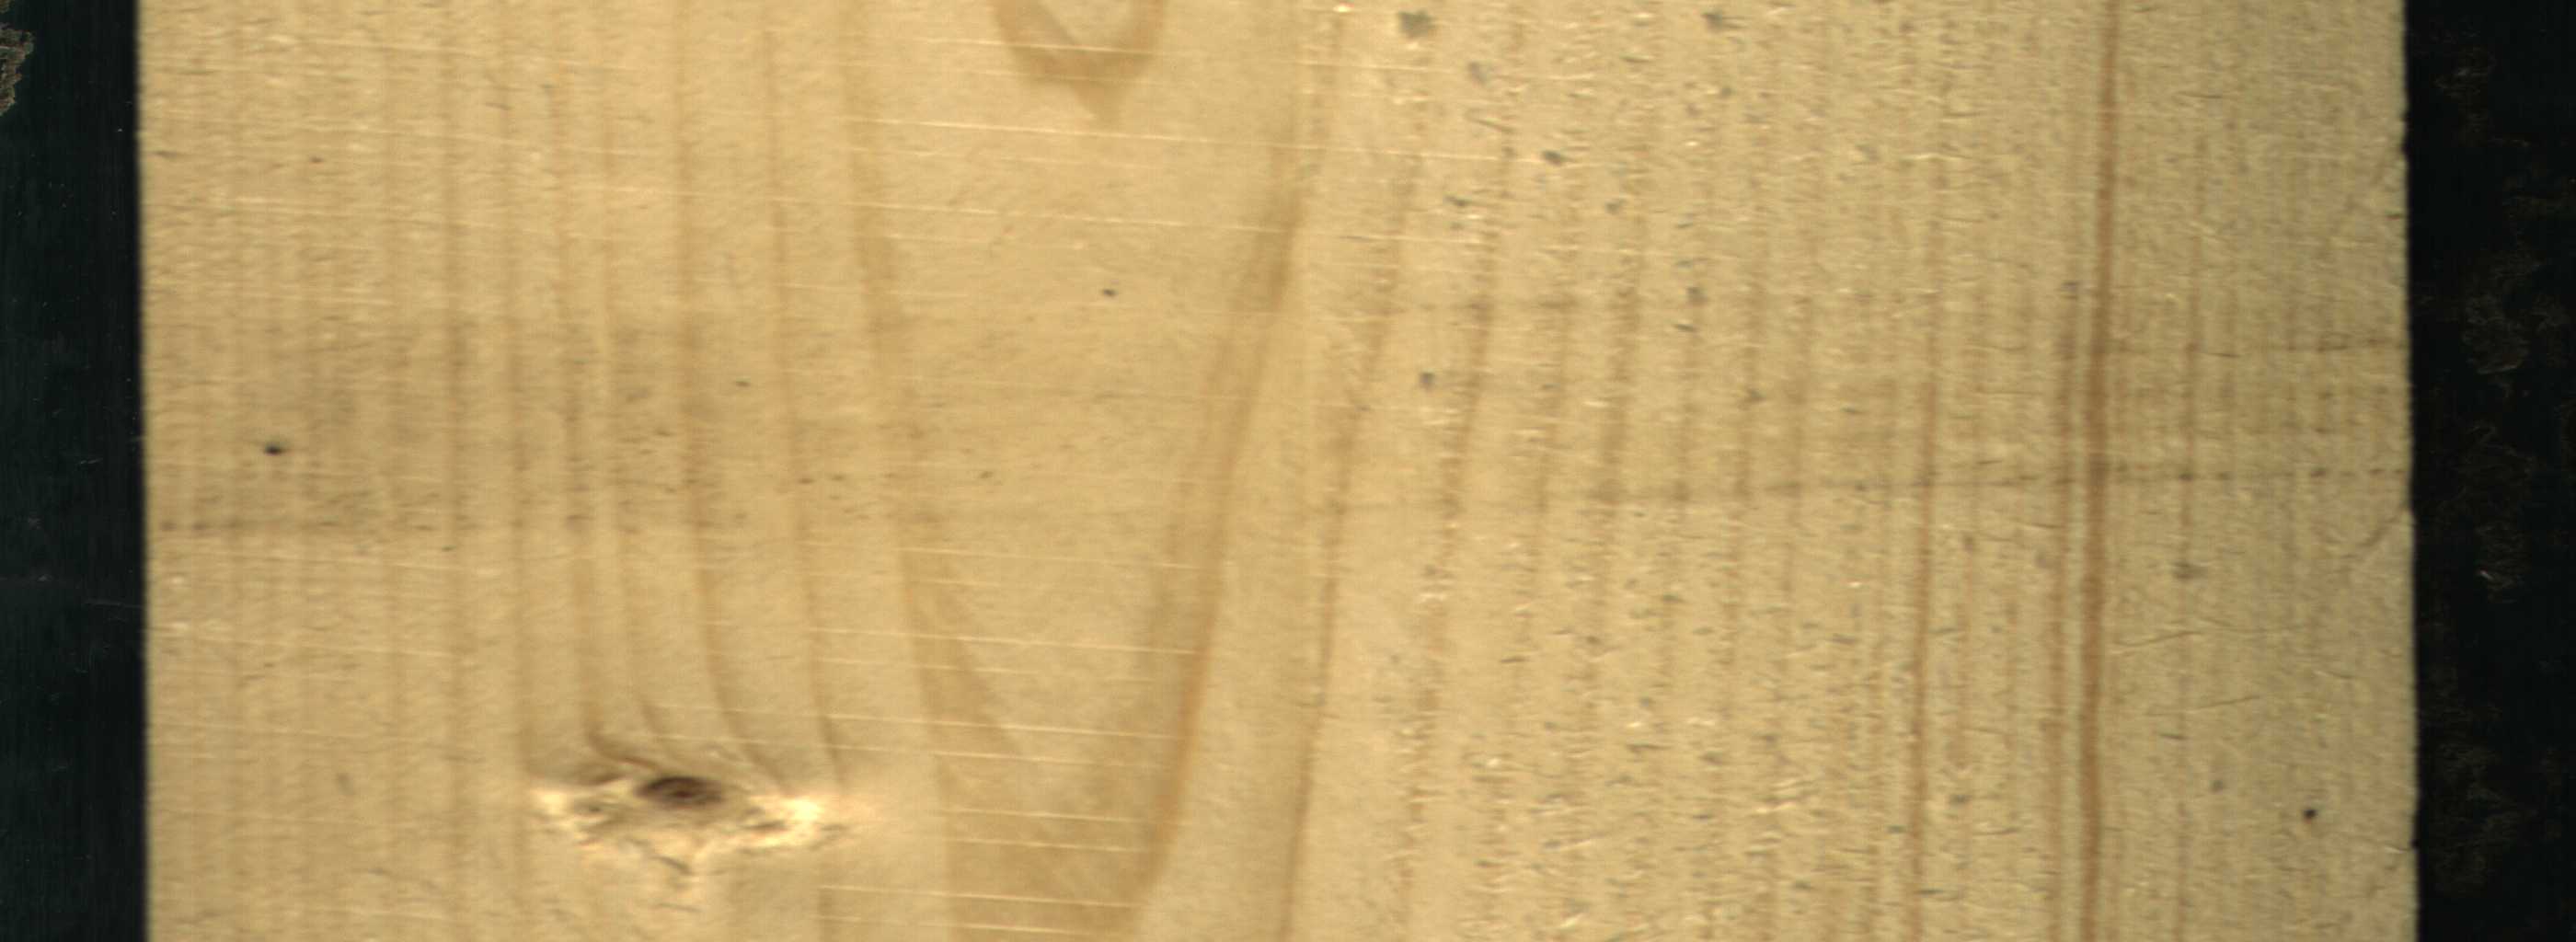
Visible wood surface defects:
Live_Knot